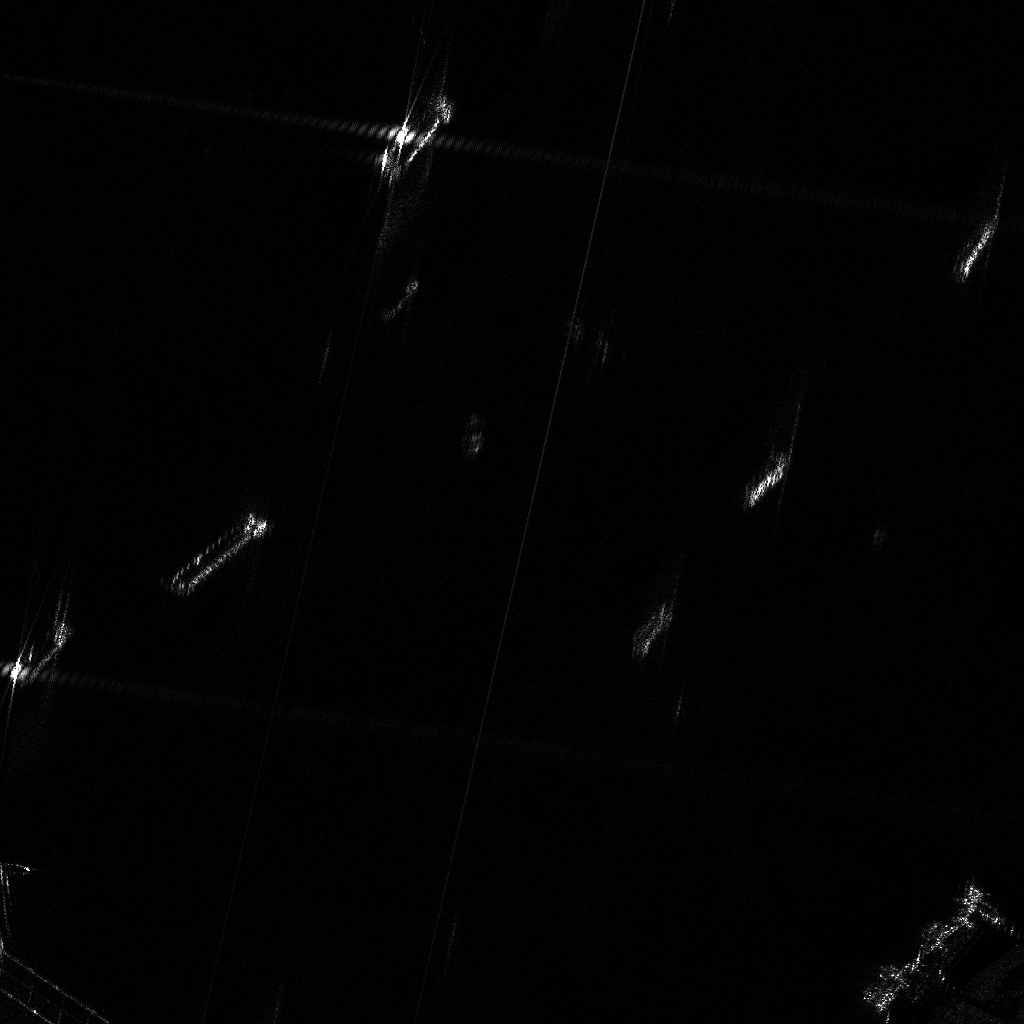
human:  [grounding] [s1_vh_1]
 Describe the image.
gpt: In the satellite image, there is  <ref>1 large dredger </ref> <box>[[19, 47, 23, 60, 52]]</box> located at left,  <ref>1 medium dredger </ref> <box>[[2, 58, 6, 67, 52]]</box> located at left,  <ref>1 large dredger </ref> <box>[[38, 7, 42, 18, 42]]</box> located at top,  <ref>1 small dredger </ref> <box>[[62, 58, 64, 65, 33]]</box> located at center,  <ref>1 large container </ref> <box>[[74, 43, 76, 50, 33]]</box> located at right,  <ref>1 large container </ref> <box>[[94, 20, 96, 27, 33]]</box> located at top right.